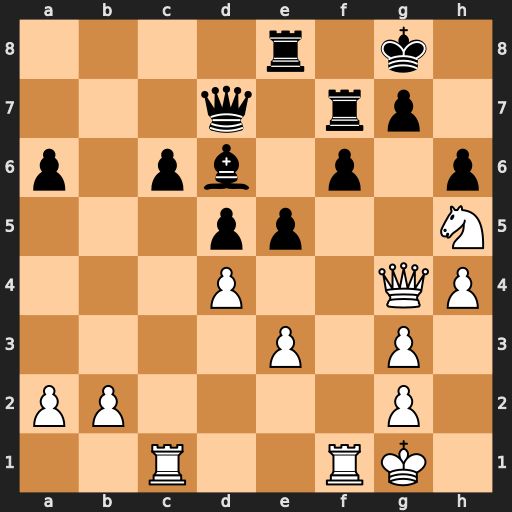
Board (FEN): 4r1k1/3q1rp1/p1pb1p1p/3pp2N/3P2QP/4P1P1/PP4P1/2R2RK1
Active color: w
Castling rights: -
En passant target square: -
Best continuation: Nxf6+ Rxf6 Qxd7